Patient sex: F
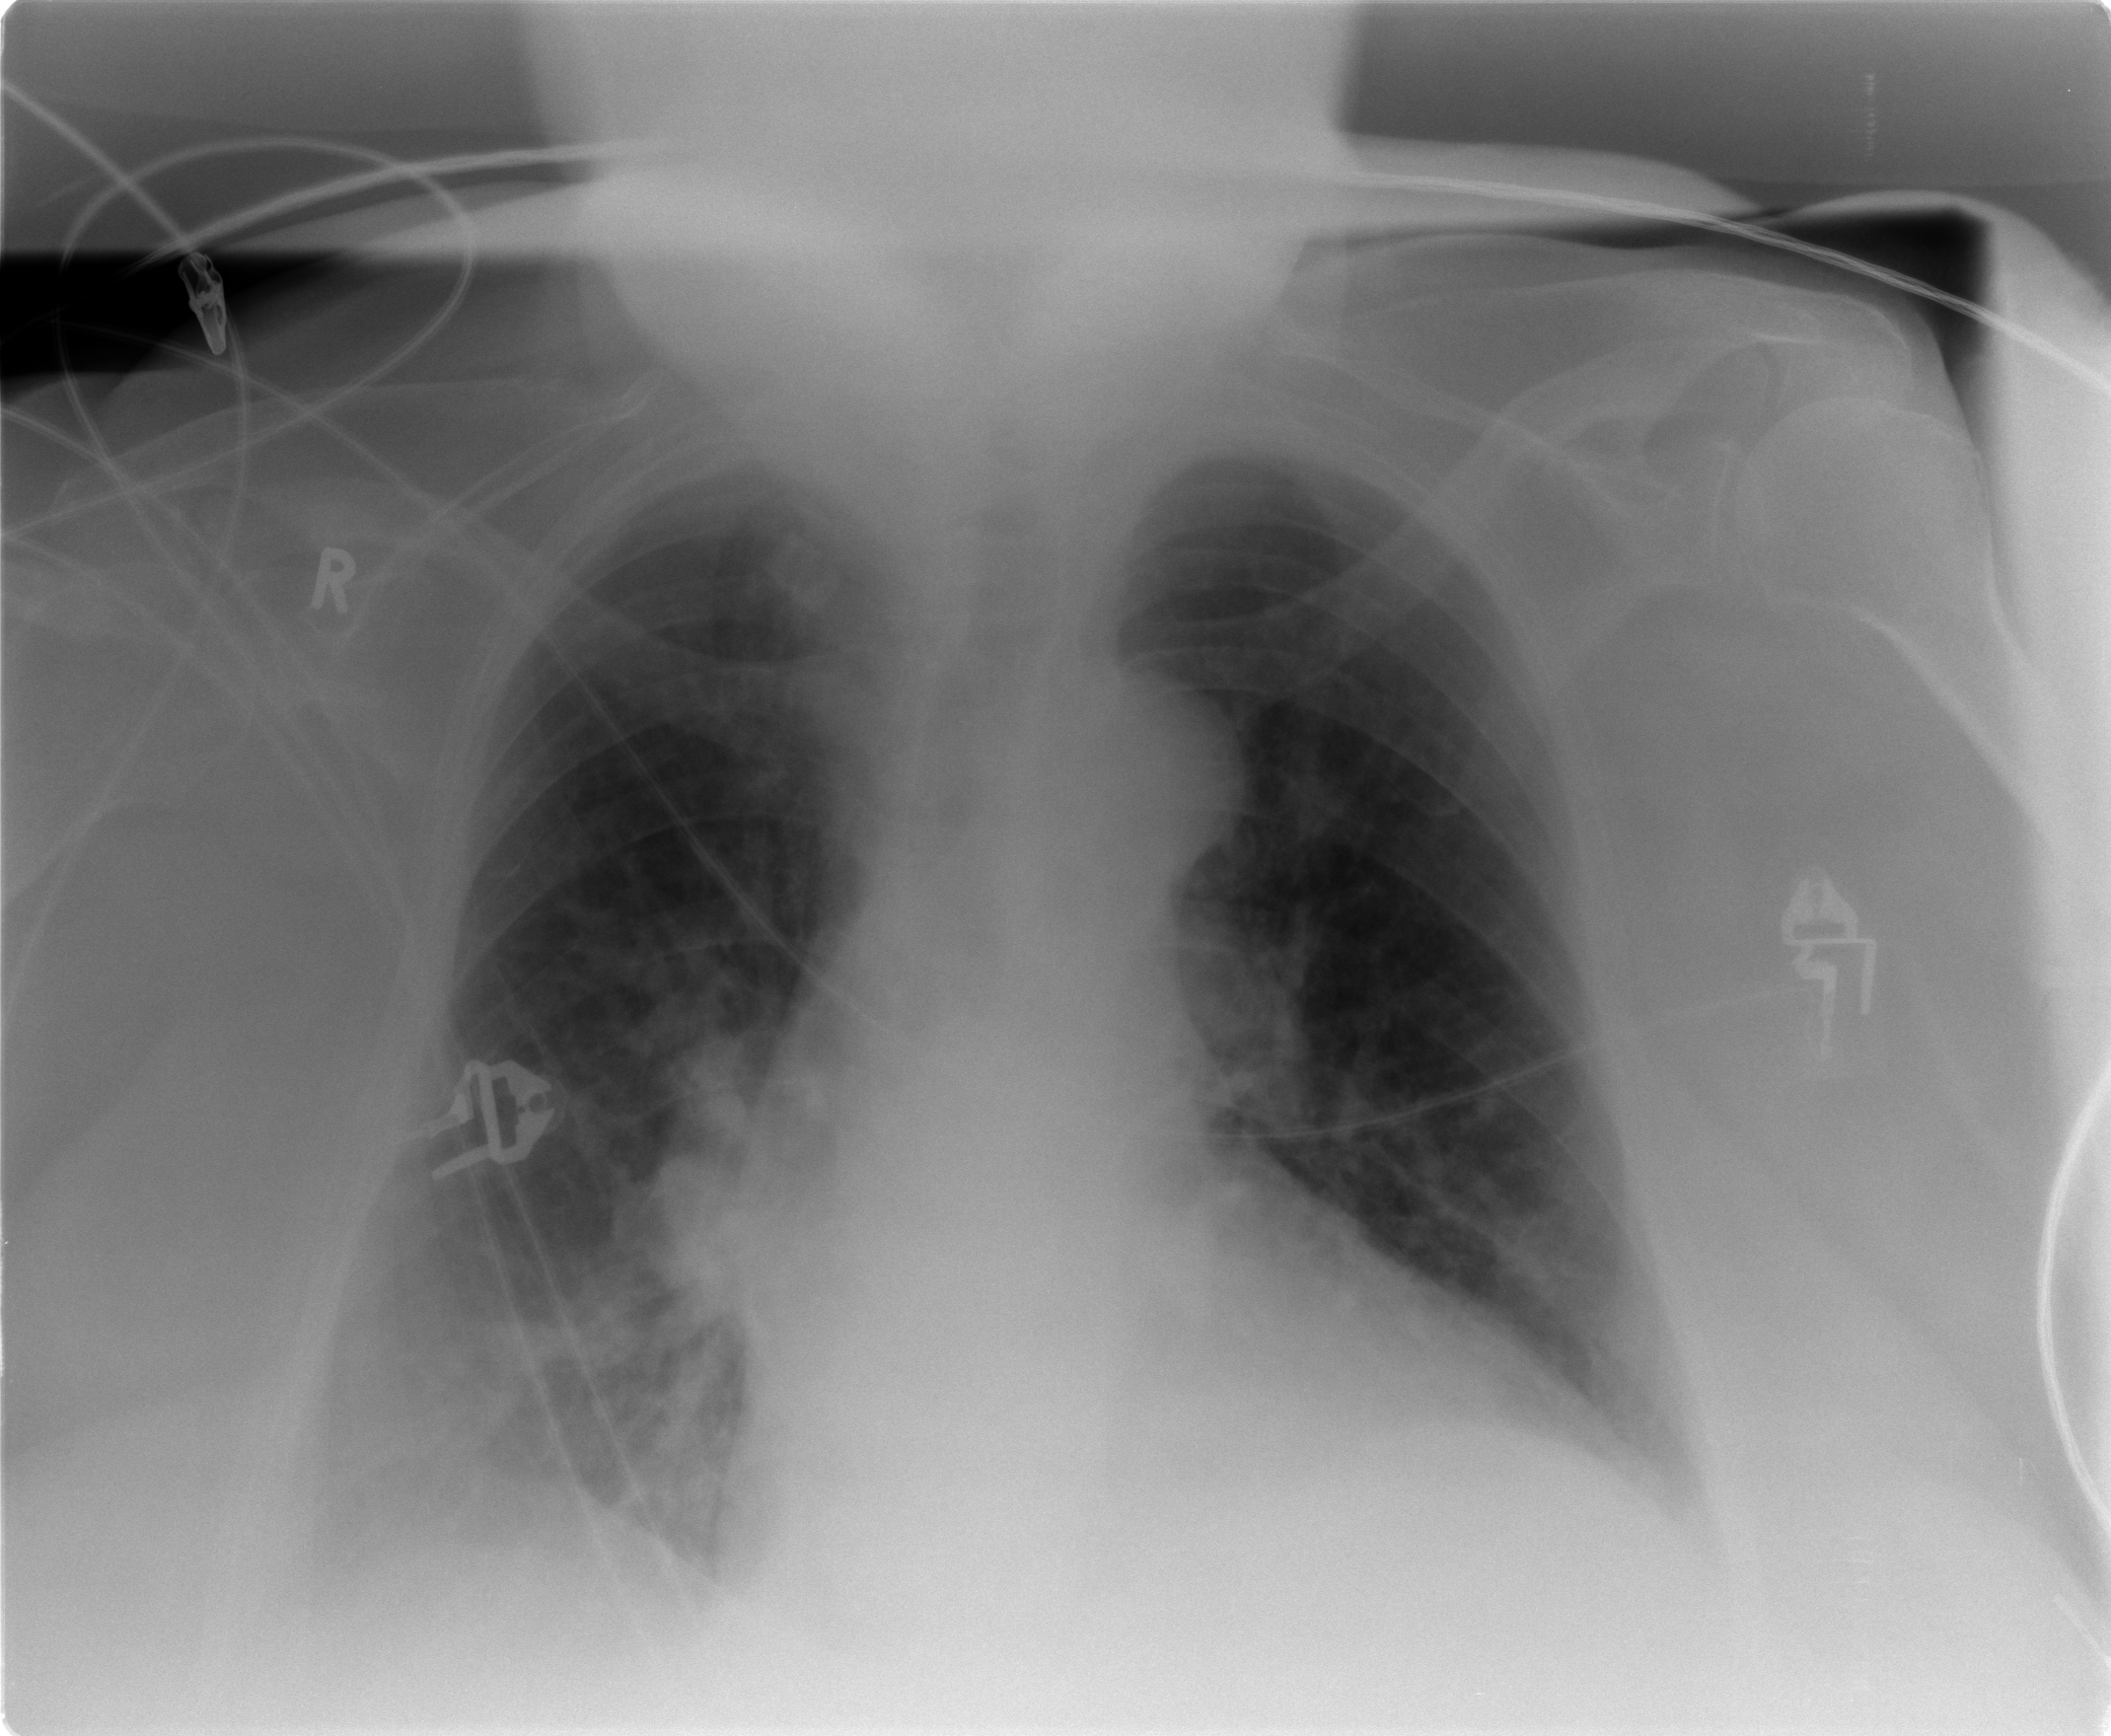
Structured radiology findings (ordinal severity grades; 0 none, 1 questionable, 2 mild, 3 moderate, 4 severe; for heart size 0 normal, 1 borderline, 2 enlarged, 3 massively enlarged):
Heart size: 2
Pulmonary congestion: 2
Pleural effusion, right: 2
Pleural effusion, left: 2
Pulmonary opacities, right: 1
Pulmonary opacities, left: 0
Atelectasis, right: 3
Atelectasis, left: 2